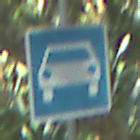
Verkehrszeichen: Kraftfahrstrasse
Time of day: Midday
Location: Outdoor (Nature)
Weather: Clear
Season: NotSpecified
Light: Natural